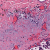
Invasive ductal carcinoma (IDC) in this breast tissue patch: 0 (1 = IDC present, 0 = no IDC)